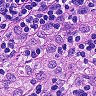
Metastatic tissue present: no